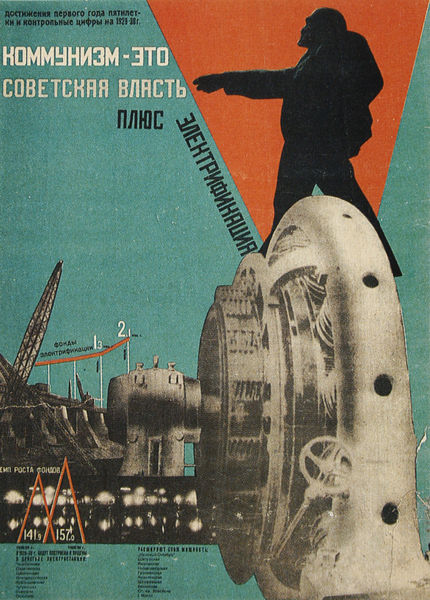
Titel: "Kommunismus - das ist Sowjetmacht plus Elektrifizierung"
Künstler: Gustav Kluzis
Standort: Basel
Institution: Museum für Gestaltung, Plakatsammlung
Schlagwörter: mann, grün, reden, schwarz, türkis, rot, stehen, schrift, russland, grafik, arbeiter, industrie, zeigen, silouette, collage, maschine, kran, technik, druck, text, zeitschrift, soldat, beschriftung, plakat, messe, russisch, sozialismus, kyrillisch, lenin, propaganda